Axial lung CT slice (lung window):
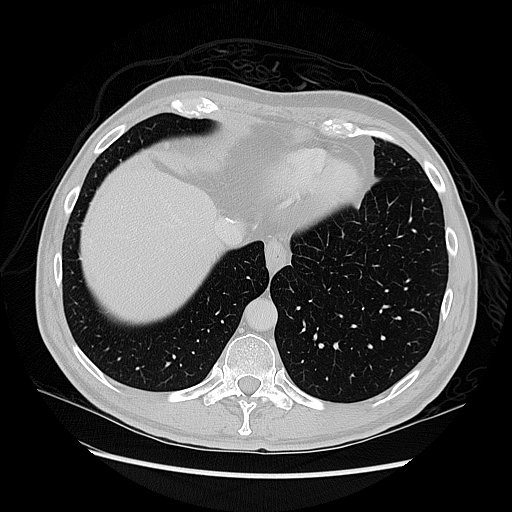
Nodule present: no